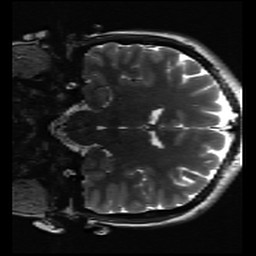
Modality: inplaneT2
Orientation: coronal